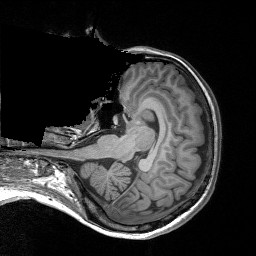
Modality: T1w
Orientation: axial